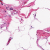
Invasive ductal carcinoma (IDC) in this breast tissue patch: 0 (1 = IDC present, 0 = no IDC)